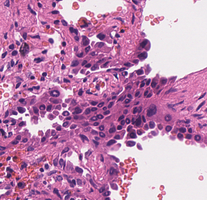
Tumor epithelial tissue: yes
Tumor-associated stroma tissue: yes
Normal tissue: no